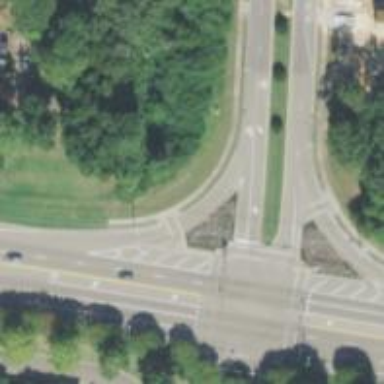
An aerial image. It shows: Asphalt road with secondary link designation.